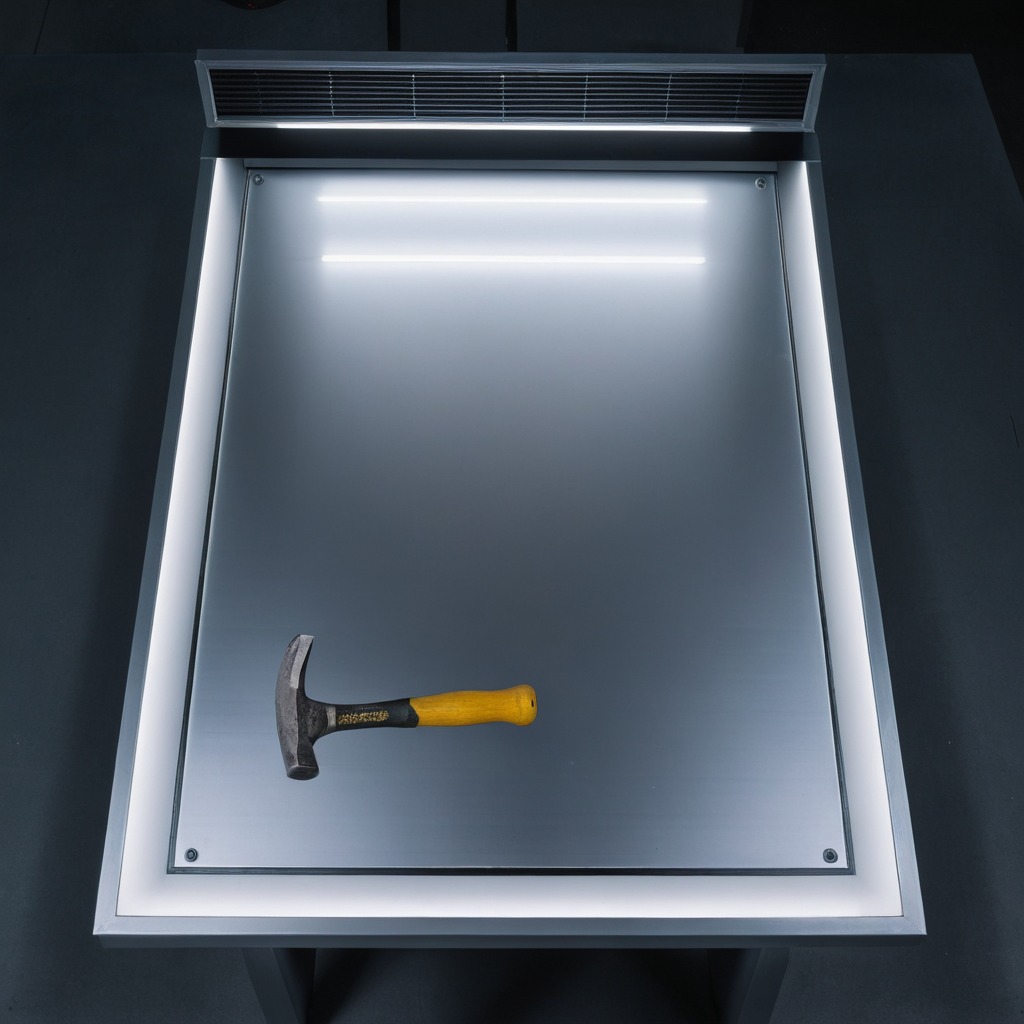
A hammer is lying on the tabletop.